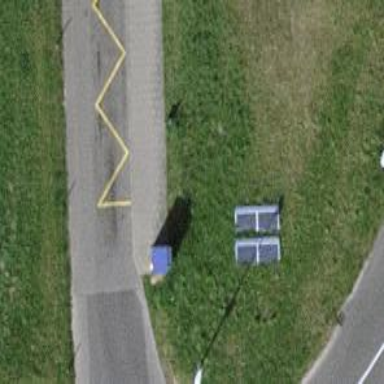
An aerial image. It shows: Sidewalk with public transport platform.